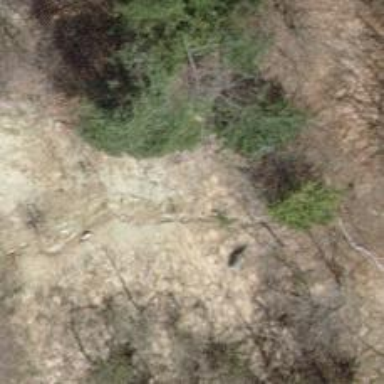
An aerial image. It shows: Natural cliff.